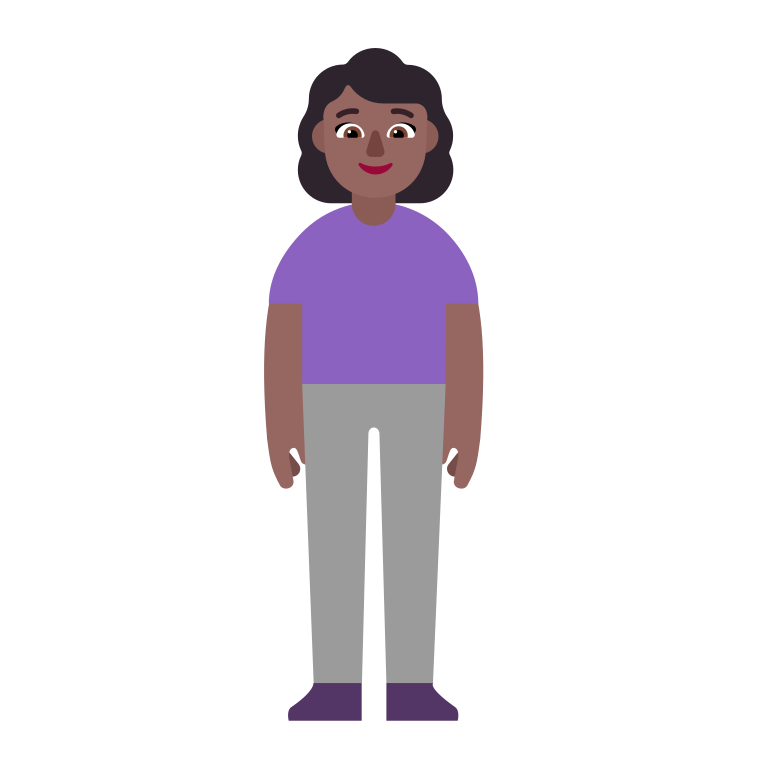
woman standing flat  dark